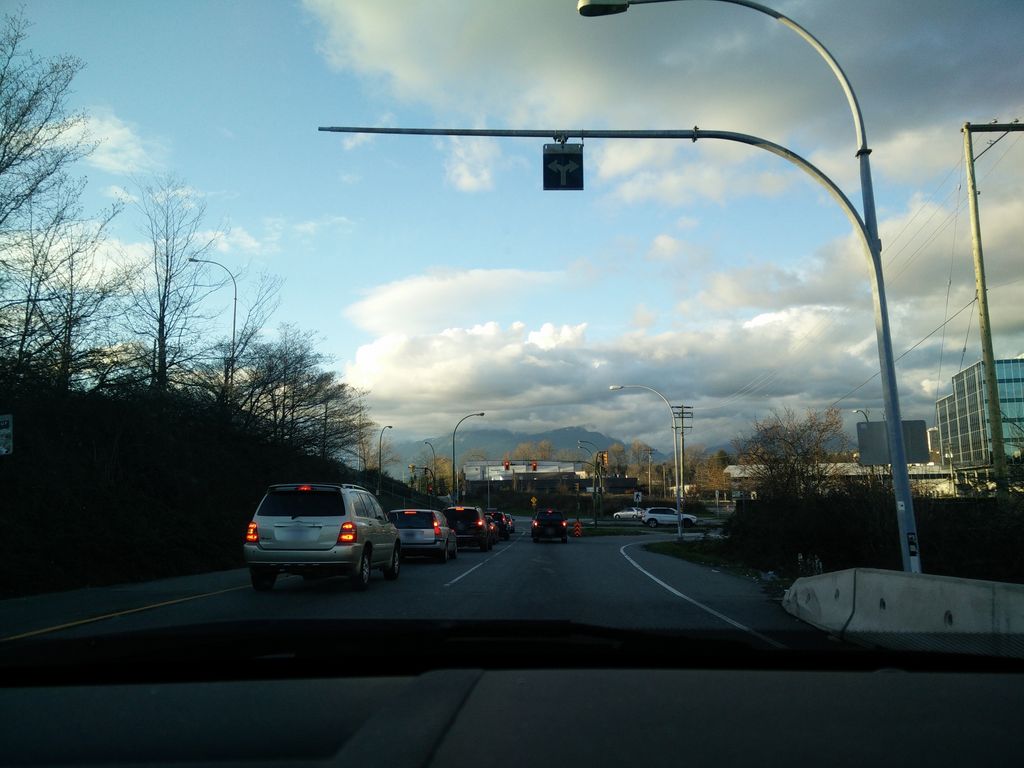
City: vancouver